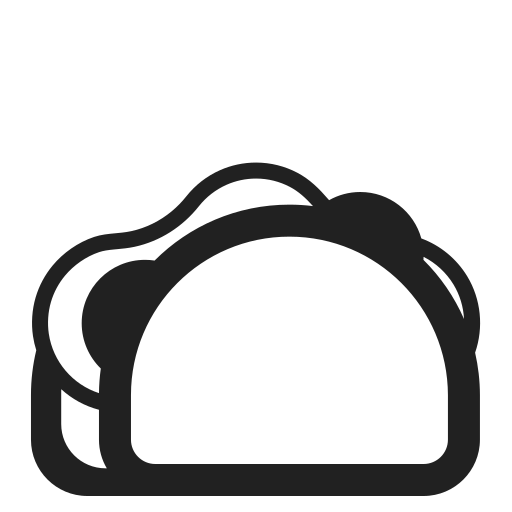
taco high contrast